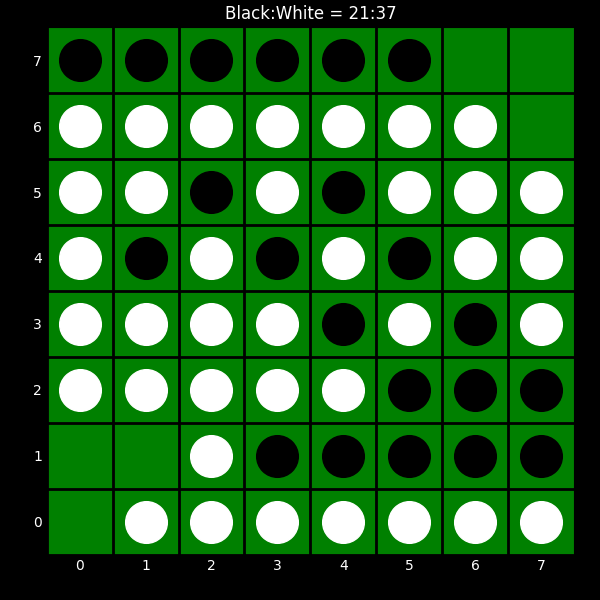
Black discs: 21
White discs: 37